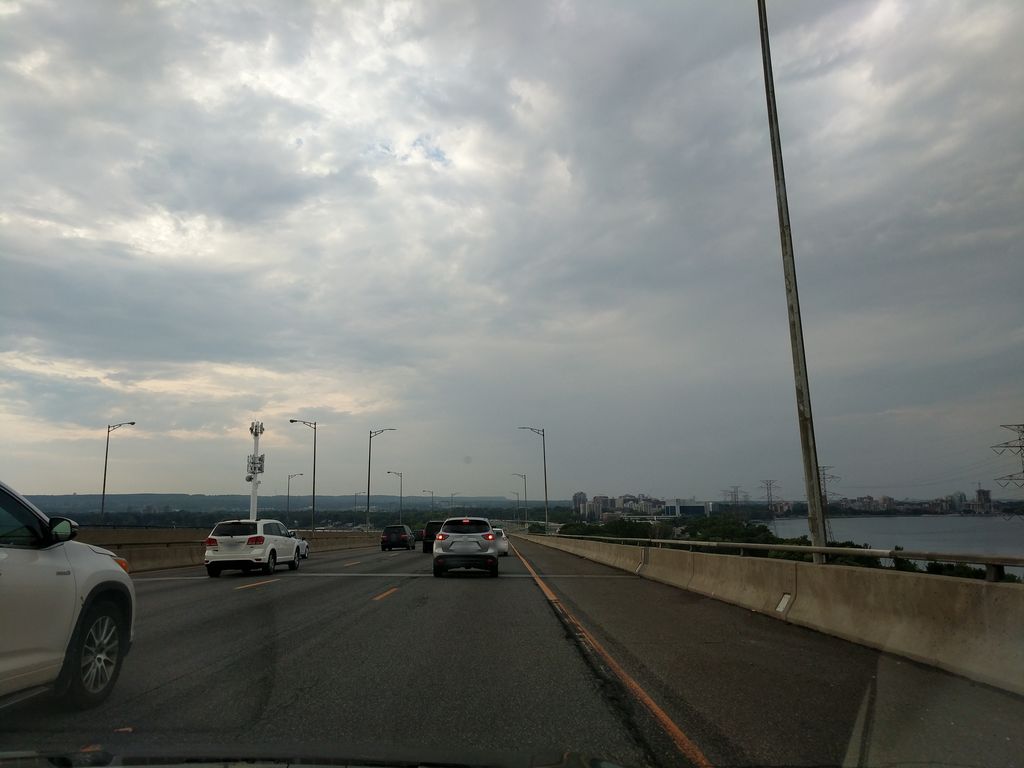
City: hamilton